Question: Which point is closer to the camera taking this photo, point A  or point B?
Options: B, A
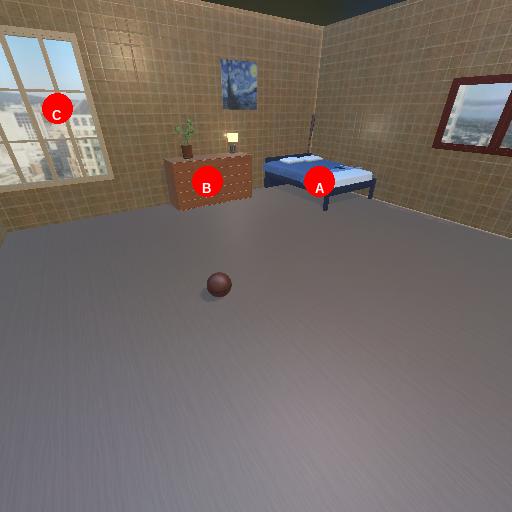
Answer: B